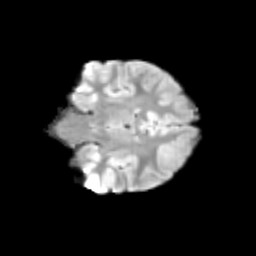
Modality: T2w
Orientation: coronal
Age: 9
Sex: female
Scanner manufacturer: siemens
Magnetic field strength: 3 T
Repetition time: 3.8 s
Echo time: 0.07 s